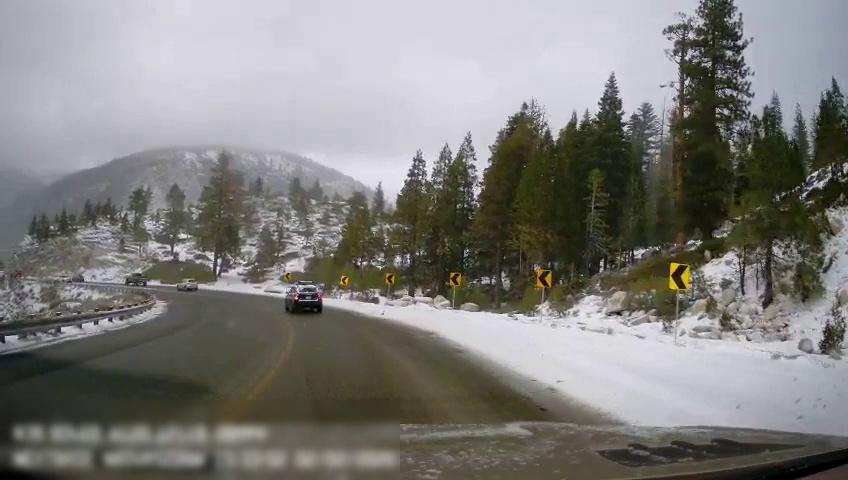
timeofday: Day
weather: Snowy
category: Drivable Space
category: Vehicles | Car
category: Vehicles | Truck
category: Vehicles | Car
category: Lanes | Current Lane
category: Traffic | Signs
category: Traffic | Signs
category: Traffic | Signs
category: Traffic | Signs
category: Traffic | Signs